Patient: sex F, age 72
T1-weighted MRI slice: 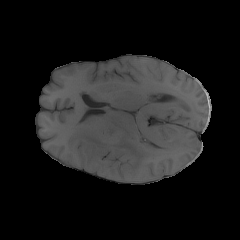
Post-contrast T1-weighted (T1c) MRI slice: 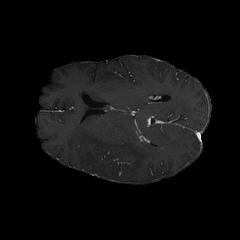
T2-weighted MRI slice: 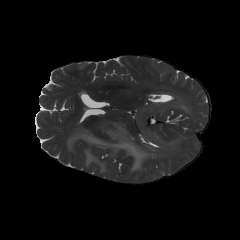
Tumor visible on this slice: yes
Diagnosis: Glioblastoma, IDH-wildtype
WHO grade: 4